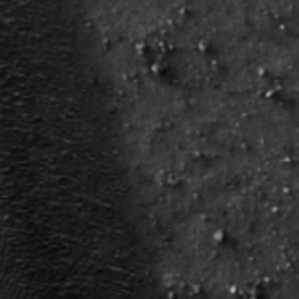
Label: frost